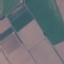
Label: AnnualCrop